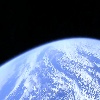
Label: cloud